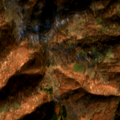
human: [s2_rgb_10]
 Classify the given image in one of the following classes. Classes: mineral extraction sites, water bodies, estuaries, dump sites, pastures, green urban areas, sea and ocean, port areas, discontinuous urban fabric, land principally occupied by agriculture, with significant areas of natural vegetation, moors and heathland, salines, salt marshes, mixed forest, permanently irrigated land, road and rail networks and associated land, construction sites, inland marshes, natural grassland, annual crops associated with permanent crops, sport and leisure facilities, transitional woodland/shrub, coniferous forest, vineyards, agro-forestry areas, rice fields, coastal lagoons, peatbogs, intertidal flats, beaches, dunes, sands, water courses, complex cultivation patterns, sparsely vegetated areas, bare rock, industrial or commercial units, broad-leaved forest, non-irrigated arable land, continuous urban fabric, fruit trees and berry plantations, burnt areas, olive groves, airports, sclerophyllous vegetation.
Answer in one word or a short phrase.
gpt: broad-leaved forest, mixed forest, natural grassland, transitional woodland/shrub